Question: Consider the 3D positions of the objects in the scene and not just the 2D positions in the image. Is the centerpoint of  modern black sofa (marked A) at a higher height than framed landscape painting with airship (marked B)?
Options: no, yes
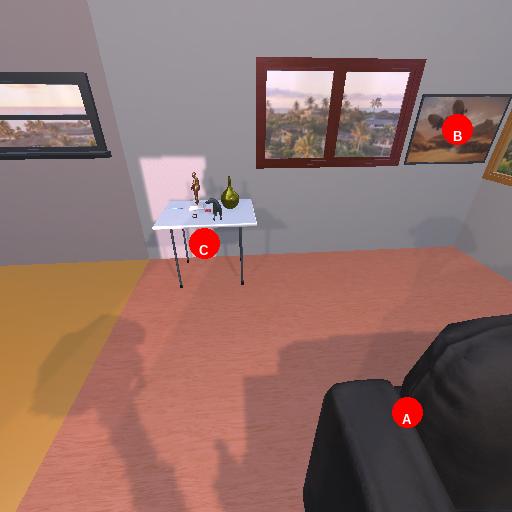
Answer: no